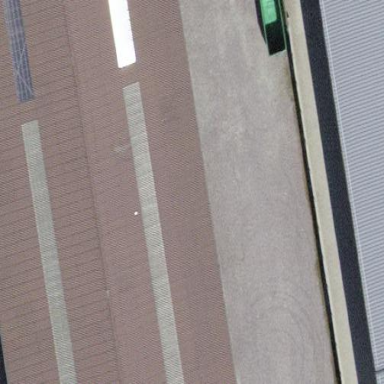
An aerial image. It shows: Industrial building with gabled roof.